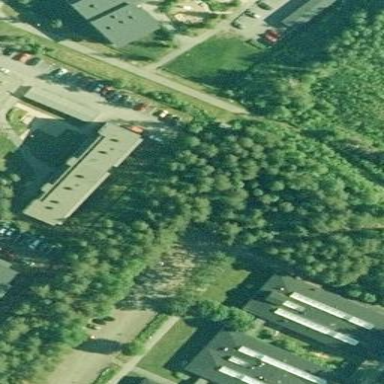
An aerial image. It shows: Parking area.